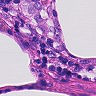
Metastatic tissue present: yes